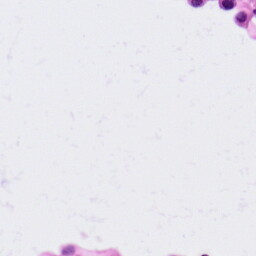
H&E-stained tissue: Lung